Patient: sex F, age 46
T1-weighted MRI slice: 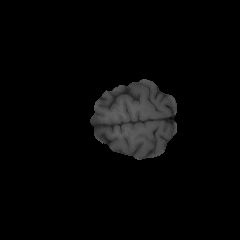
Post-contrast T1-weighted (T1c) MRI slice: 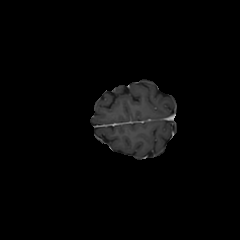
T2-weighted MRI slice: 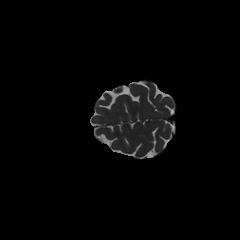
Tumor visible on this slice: no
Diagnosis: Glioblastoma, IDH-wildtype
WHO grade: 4